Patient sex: M
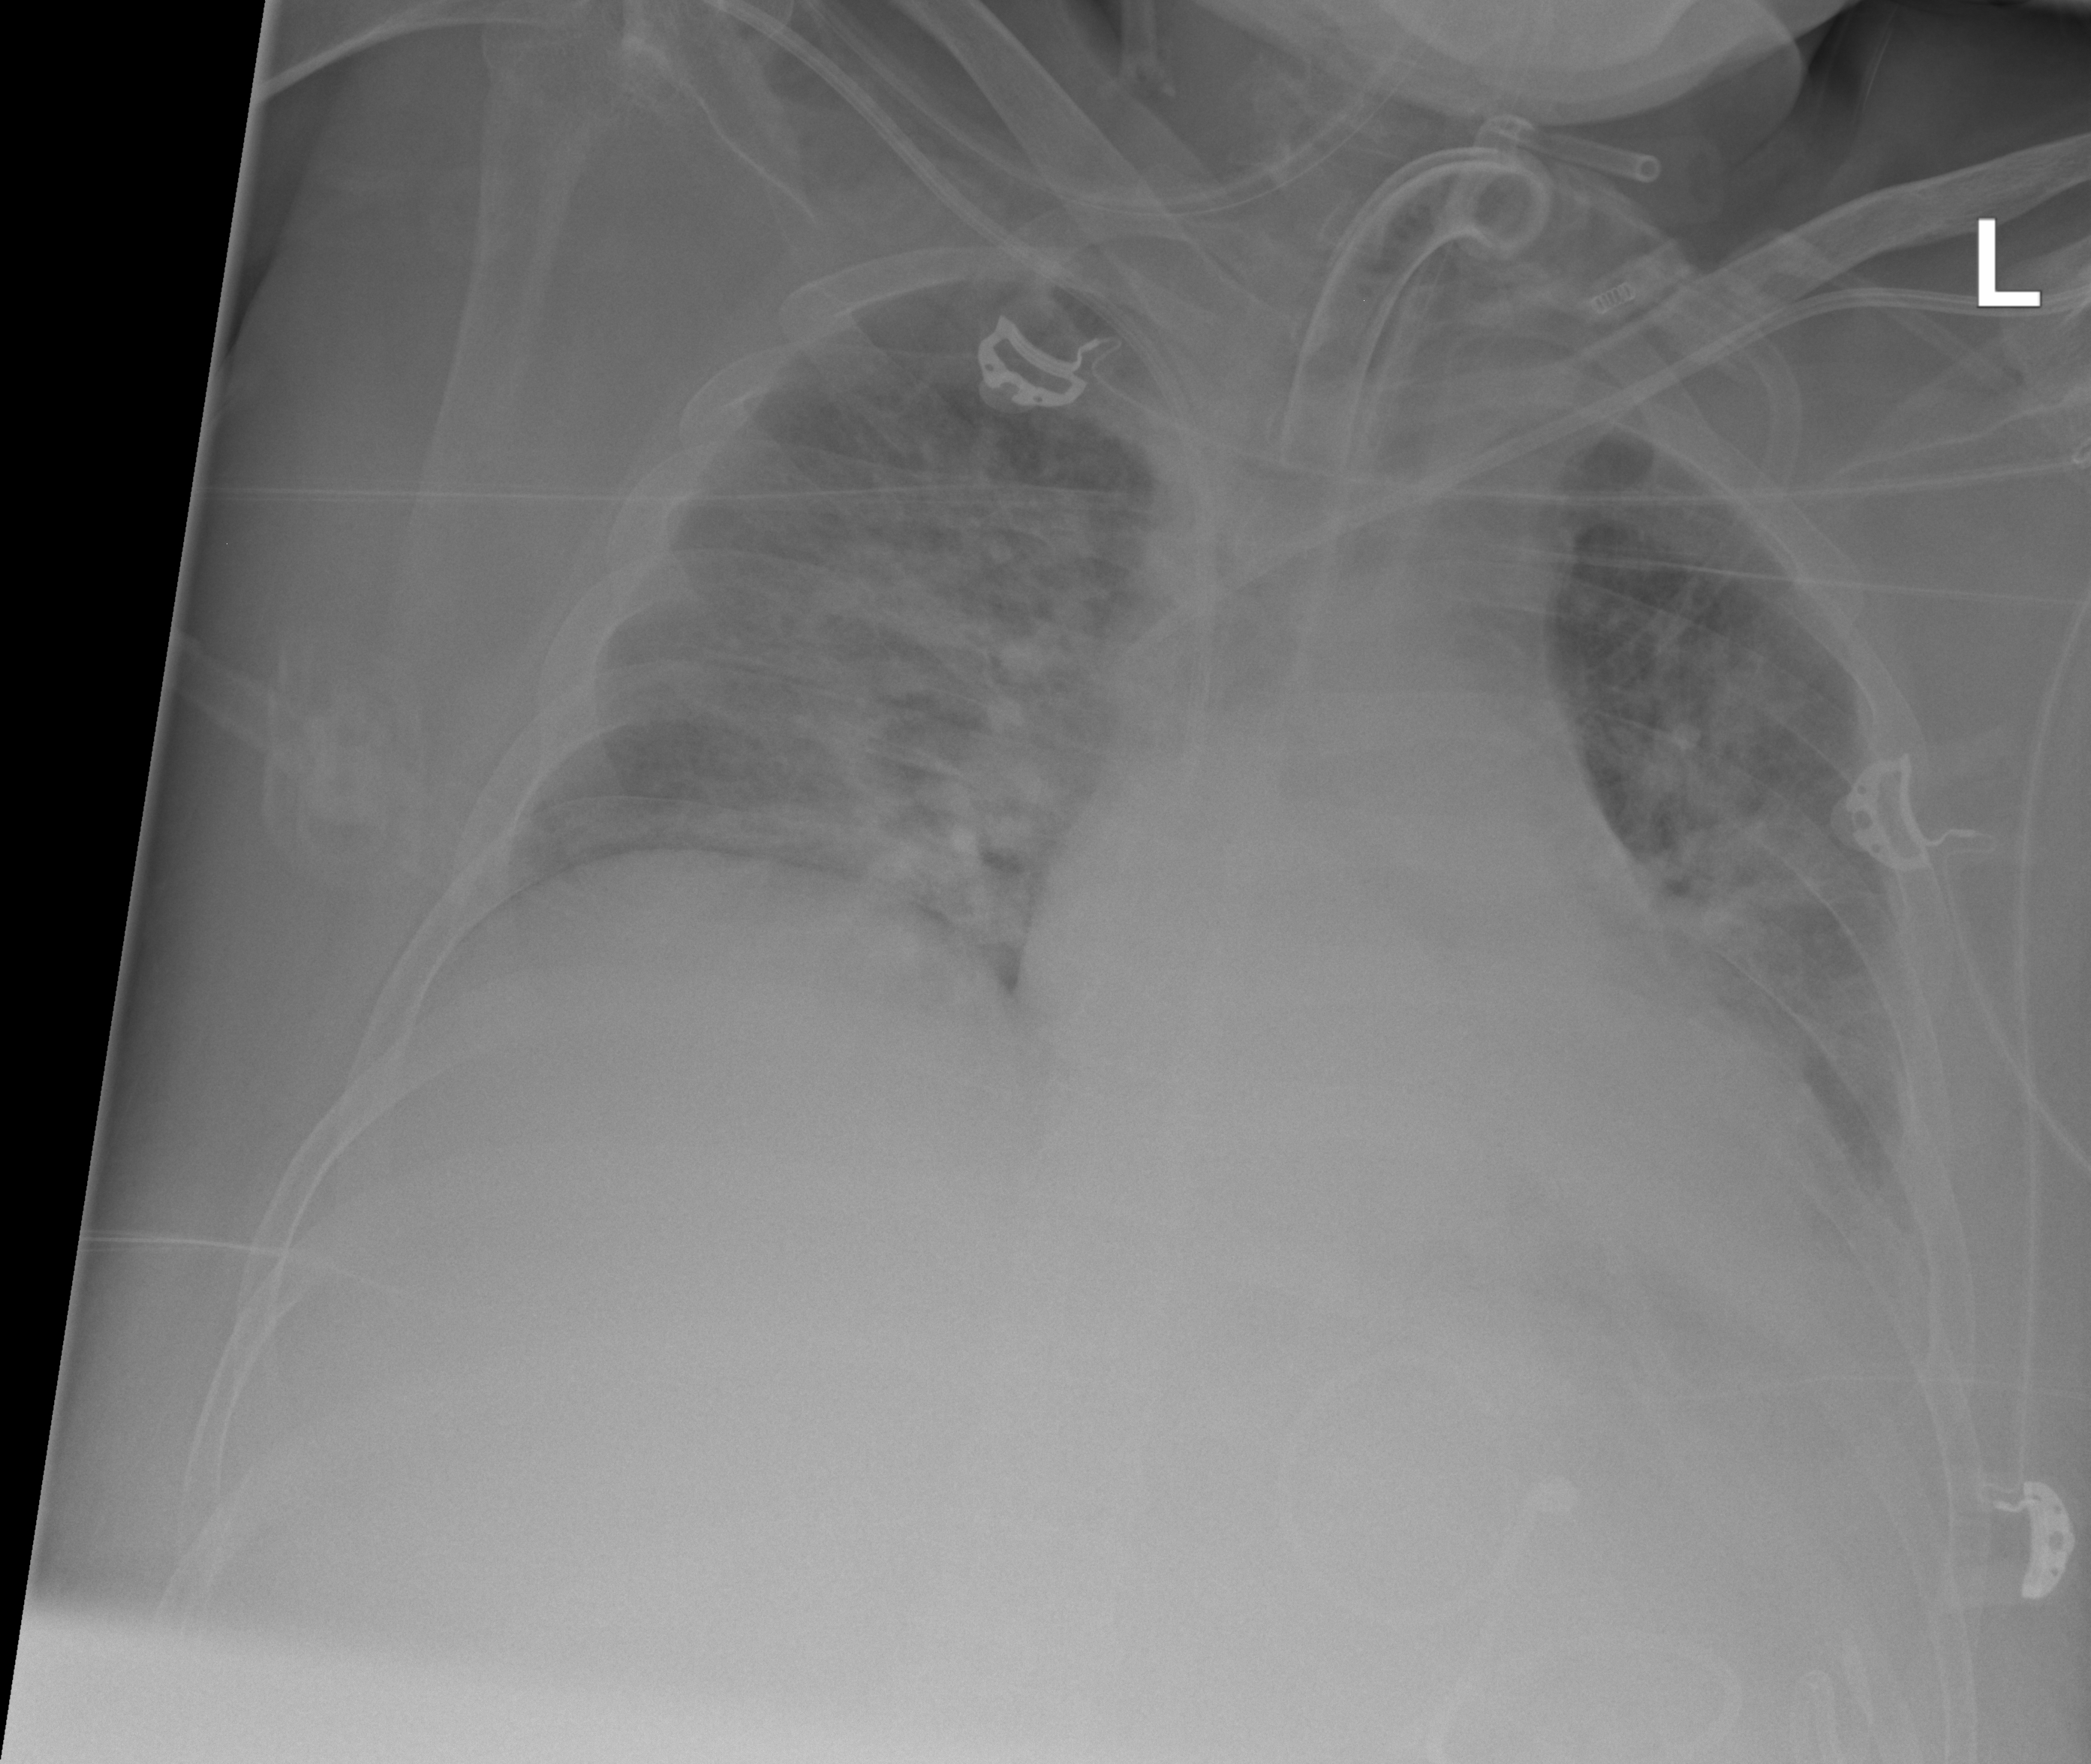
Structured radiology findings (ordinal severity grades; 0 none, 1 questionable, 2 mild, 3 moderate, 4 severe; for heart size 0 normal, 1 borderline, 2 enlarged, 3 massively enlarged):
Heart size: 2
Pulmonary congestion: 2
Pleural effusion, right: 1
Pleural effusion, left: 1
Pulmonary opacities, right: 2
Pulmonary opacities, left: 2
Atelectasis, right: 2
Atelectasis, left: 2